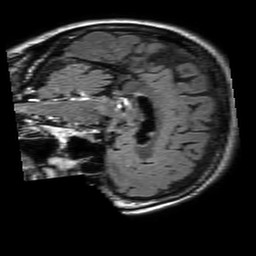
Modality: FLAIR
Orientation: sagittal
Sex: female
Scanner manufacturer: philips
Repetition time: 11 s
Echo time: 0.125 s